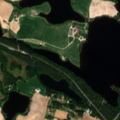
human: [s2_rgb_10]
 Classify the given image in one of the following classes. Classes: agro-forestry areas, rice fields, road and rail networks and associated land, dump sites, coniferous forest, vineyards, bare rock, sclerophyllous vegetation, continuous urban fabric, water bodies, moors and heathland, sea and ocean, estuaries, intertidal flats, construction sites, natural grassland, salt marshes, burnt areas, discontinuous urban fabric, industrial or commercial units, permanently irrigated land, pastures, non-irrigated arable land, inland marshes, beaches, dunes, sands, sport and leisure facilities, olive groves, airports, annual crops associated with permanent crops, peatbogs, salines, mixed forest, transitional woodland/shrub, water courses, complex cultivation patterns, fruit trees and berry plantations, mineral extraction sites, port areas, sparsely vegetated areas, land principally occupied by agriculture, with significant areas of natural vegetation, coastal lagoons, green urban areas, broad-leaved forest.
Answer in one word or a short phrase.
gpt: non-irrigated arable land, land principally occupied by agriculture, with significant areas of natural vegetation, coniferous forest, water bodies